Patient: sex M, age 66
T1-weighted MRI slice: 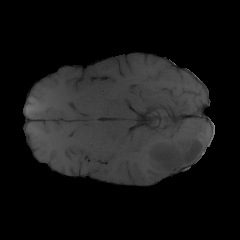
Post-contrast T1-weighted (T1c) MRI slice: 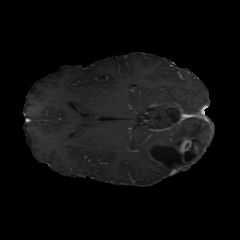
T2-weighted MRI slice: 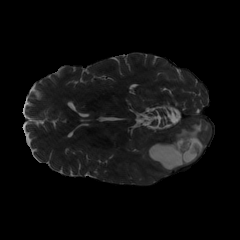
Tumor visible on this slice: yes
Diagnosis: Glioblastoma, IDH-wildtype
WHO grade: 4